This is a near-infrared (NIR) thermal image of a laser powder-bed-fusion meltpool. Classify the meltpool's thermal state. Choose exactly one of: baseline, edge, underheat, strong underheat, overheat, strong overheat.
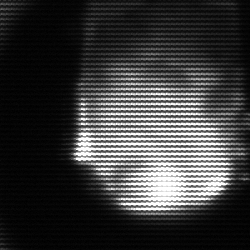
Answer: edge